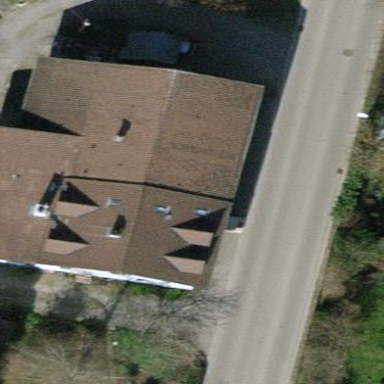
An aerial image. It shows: Semidetached house with gabled roof.